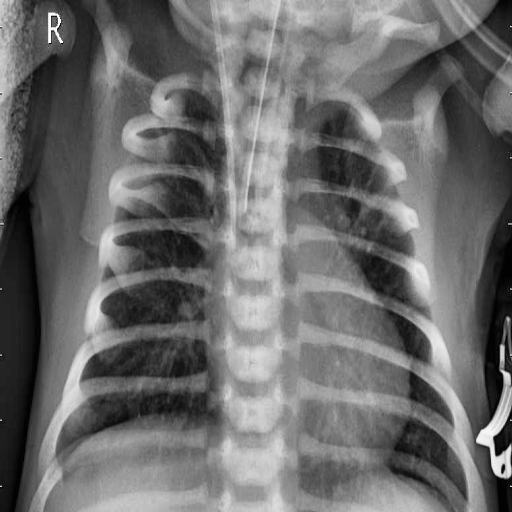
Finding: PNEUMONIA